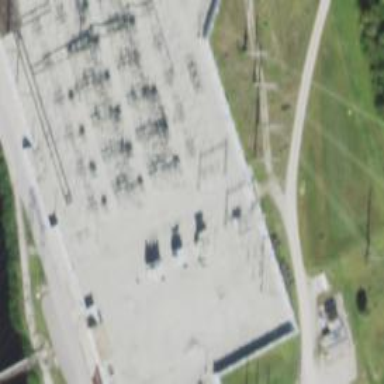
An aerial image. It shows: Switch used for power control.